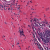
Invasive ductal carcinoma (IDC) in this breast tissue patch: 0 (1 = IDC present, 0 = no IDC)